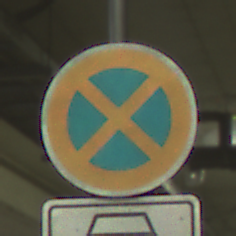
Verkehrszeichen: AbsolutesHalteverbot
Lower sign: HinweisDurchSinnbild6
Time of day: NotSpecified
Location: Indoor (Special)
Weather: NotSpecified
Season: NotSpecified
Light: Artificial